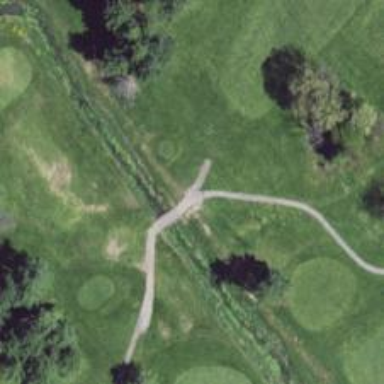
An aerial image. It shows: Path for both road and golf.